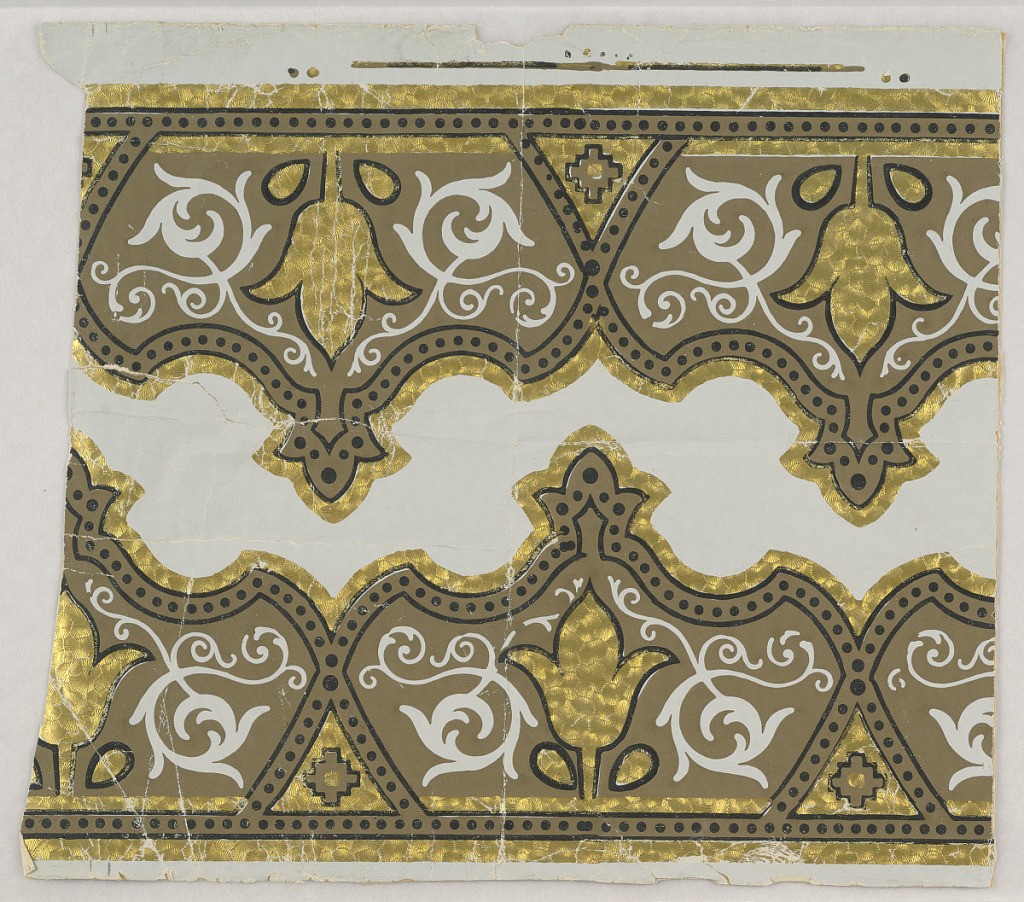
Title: Frieze
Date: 1880–90
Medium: Machine-printed, embossed
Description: Full width, with opposed bands of conventional decoration, shaped in contour. Printed in black, brown and gold on embossed paper.